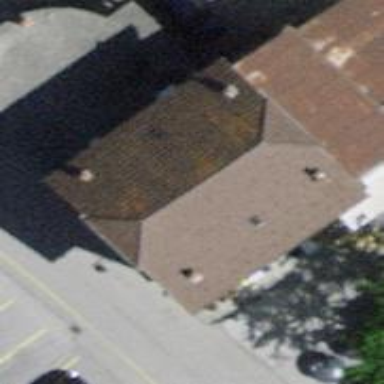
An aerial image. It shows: Restaurant.